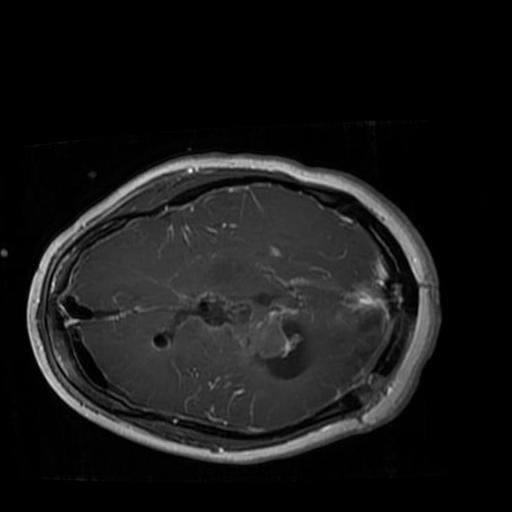
Label: brain_glioma